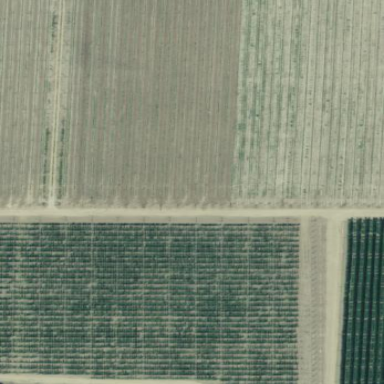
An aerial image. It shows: Orchard.